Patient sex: M
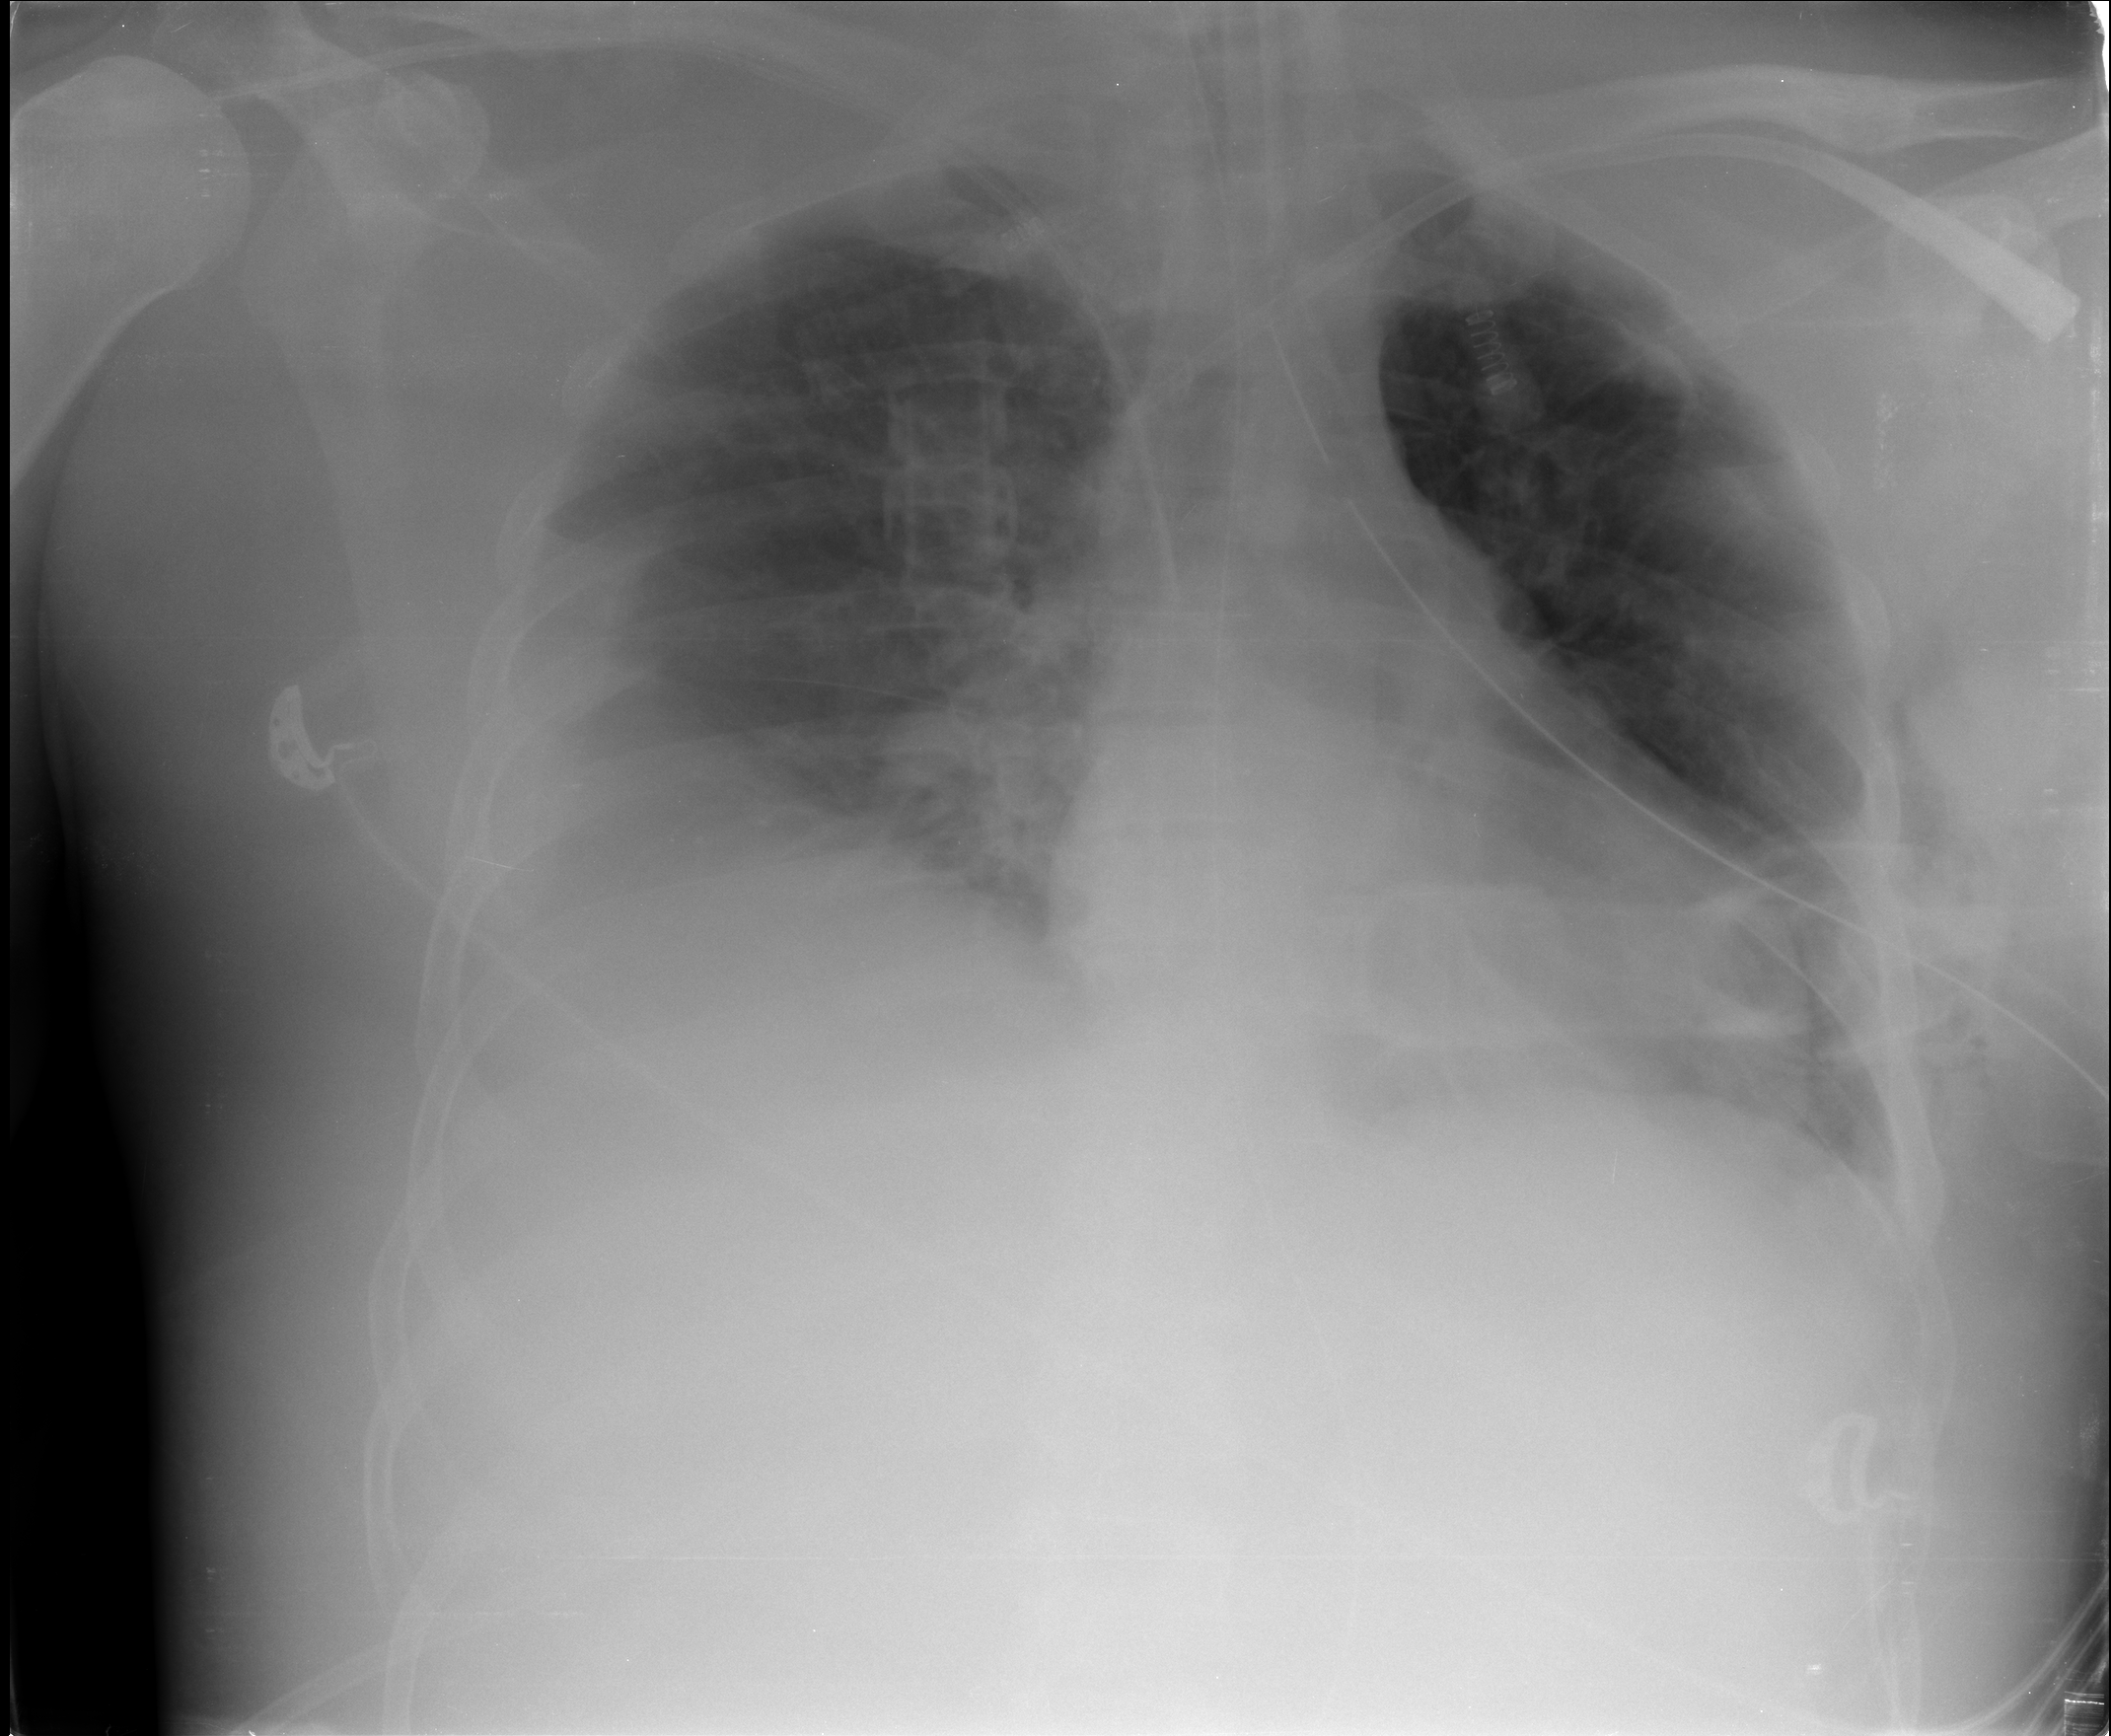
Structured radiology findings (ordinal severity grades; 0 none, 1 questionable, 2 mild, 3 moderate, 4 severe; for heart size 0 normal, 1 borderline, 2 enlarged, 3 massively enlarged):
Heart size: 0
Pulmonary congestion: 2
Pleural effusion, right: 3
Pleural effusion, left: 2
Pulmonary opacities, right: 0
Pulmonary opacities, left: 0
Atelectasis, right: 3
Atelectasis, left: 2